Brain MRI, FLAIR slice (ischemic stroke SISS case)
Modalities acquired: T1|T2|DWI|FLAIR
Volume shape: 230x230x154 voxels, spacing: 1x1x1 mm
Slice 108 of 154
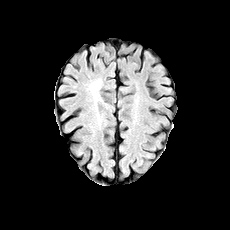
Lesion size: 383 voxels